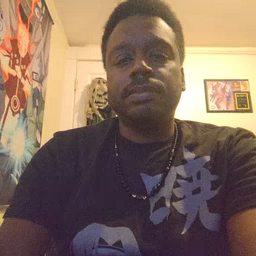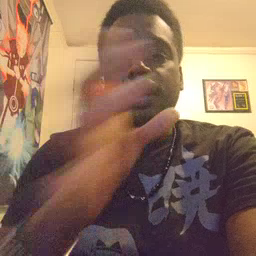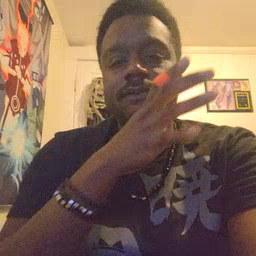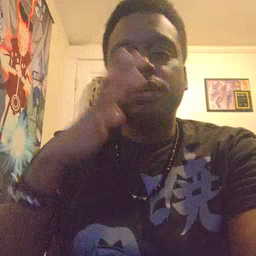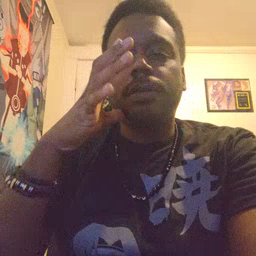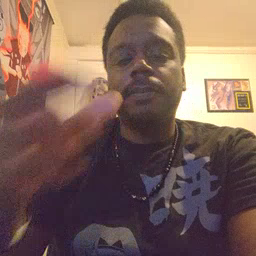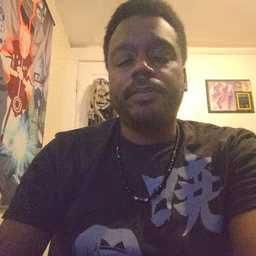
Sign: farm